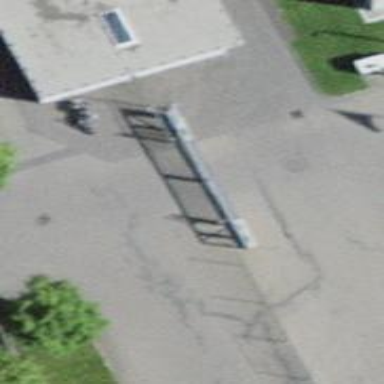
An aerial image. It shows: Gate.